Question: I was researching an answer to a question I saw earlier on SO (<URL> and I discovered something that seems strange. I always thought that the class "Object" which, as everyone knows, resides in the "System" namespace, was defined in the System.DLL assembly or, at the very least, in the System.Core.DLL. However, when I started searching around in the Object Browser, I learned that Object is actually defined in mscorlib.dll. The really strange thing, though, is that this assembly is not referenced anywhere in any project. Just to test this, I created a project and removed ALL references:

Surprisingly (at least to me) doing so did not break anything. I could still write a piece of code like this:
'''
Module Module1
Sub test()
Dim x As New Object
End Sub
End Module
'''
without any compile errors. Can someone out there kindly explain this to me?
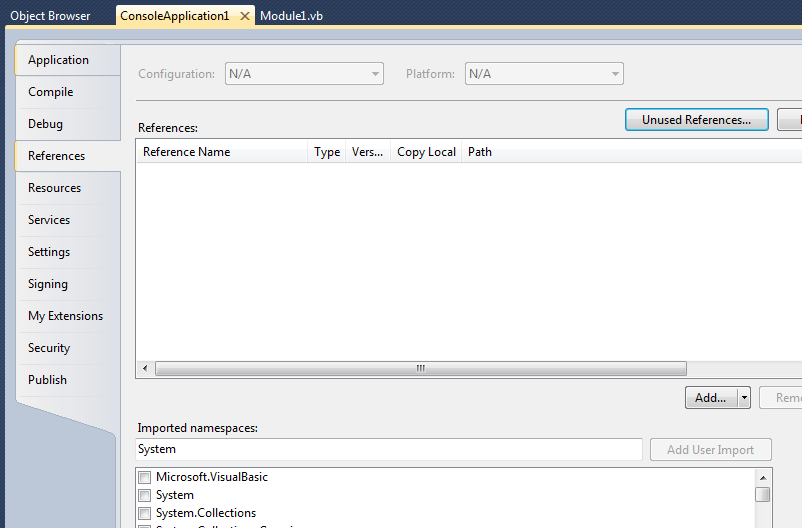
Answer: The c# and vb compilers automatically include it
Originally I said to see <URL>, but as noted in the comments this question implies something that isn't true
mscorlib is always referenced, no way to not, and the reason is stated here in a post by one of the CLR team
<URL>
their post is simple enough to understand, but to sum it up - the CLR and mscorlib are too tightly bound to be separable.